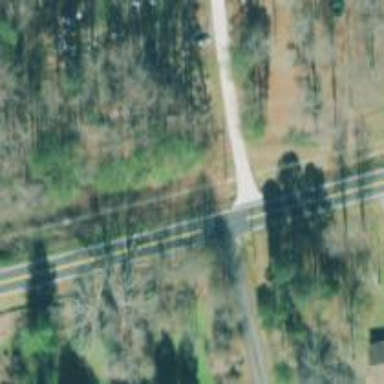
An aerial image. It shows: Asphalt road classified as tertiary.